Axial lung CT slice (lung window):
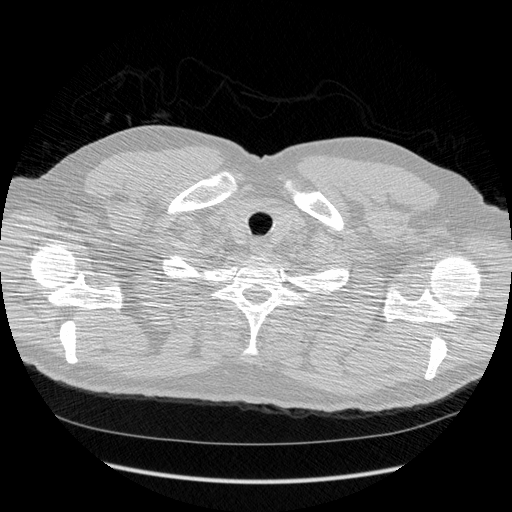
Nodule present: no